Question: I have two 8 bit grayscale images which are 166 by 256 pixels in dimension. I computed the joint histogram between them and found a few interesting clusters for which I want to map back the values in image space to locate where this corresponds. So for two images A and B (to which the values have already been accessed via numpy arrays)
'''
import numpy as np
import matplotlib.pyplot as plt
rows, cols = A.shape[0], B.shape[1]
N = 256 # bins
#### Numpy's method
#H,xedge,yedge = np.histogram2d(A, B, bins=(N,N))
#### Manually
H1 = np.zeros((N, N), dtype=float)
Hindex = []
IMGindex = []
for i,j in product(range(rows), range(cols)):
H1[A[i,j], B[i,j]] = H1[A[i,j], B[i,j]] + 1
IMGindex.append((i,j))
Hindex.append((A[i,j], B[i,j]))
img = plt.imshow(H1.T, origin='low', interpolation='nearest')
img.set_cmap('hot')
plt.colorbar()
plt.show(img)
'''
Now let's say this produces the following figure:
There's something going on in the region where x is between 0 and ~45 and where y is between 0 and ~2-3. This may be kind of a spacey question, but how do I map back those values in the original images using the IMGindex and Hindex arrays I stored?? Or am I approaching the "back-mapping" problem all wrong?
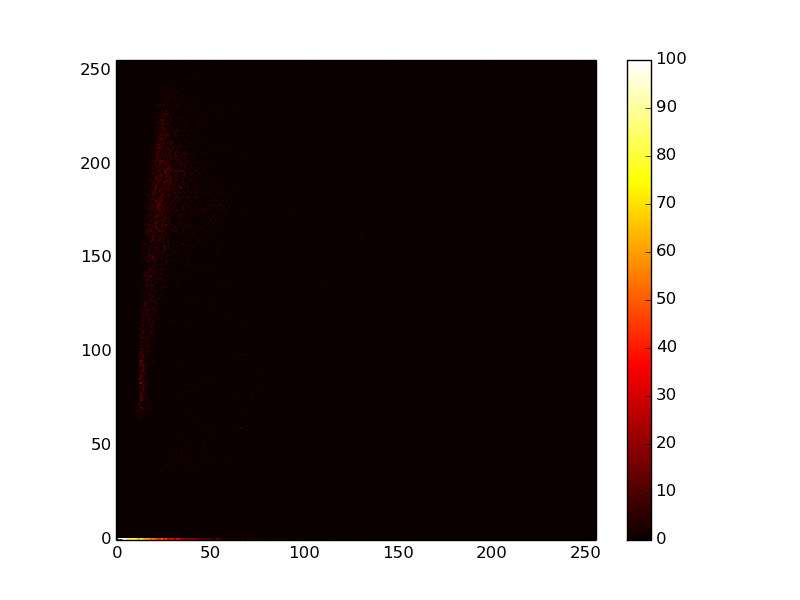
Answer: Your histogram might be easier to think of as a crossplot. The x-axis corresponds to image 'B' and the y-axis to image 'A'.
In other words the region you're curious about is probably a large area of a constant low value in image 'A'. (Perhaps a border or background value?)
To go "backwards" use boolean indexing, not the 'IMGindex' and 'Hindex' arrays. For example:
'''
xmin, xmax = 0, 45
ymin, ymax = 0, 3
region = (A >= ymin) & (A <= ymax) & (B >= xmin) & (B <= xmax)
'''
(Though, in this case, you could probably get away with just 'region = A <= 3'.)
To highlight these areas by "graying-out" everything else, you might do something like this: (I'm using random data and this is a bit more complicated than it has to be, but hopefully it gives you some ideas.)
'''
import numpy as np
import matplotlib.pyplot as plt
A = np.random.random((10,10))
B = np.random.random((10,10))
region = (A > 0.5) & (B > 0.5)
fig, axes = plt.subplots(ncols=2)
for ax, image in zip(axes.flat,[A, B]):
im = ax.imshow(image, cmap='copper')
fig.colorbar(im, ax=ax, orientation='horizontal')
mask = np.ma.masked_where(region, ~region)
ax.imshow(mask, cmap='gray_r', interpolation='none', alpha=0.5)
plt.show()
'''